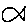
Label: fish